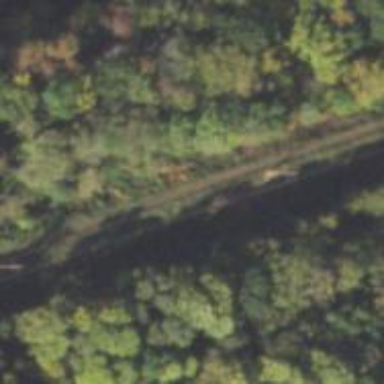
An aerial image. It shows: Abandoned railway.